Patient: sex M, age 68
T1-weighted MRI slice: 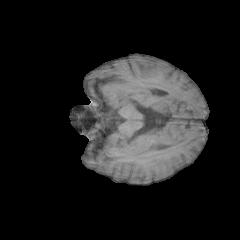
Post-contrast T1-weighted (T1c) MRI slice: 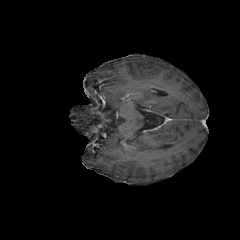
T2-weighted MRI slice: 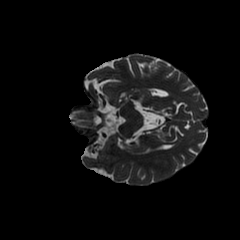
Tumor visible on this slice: no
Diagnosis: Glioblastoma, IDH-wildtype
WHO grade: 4